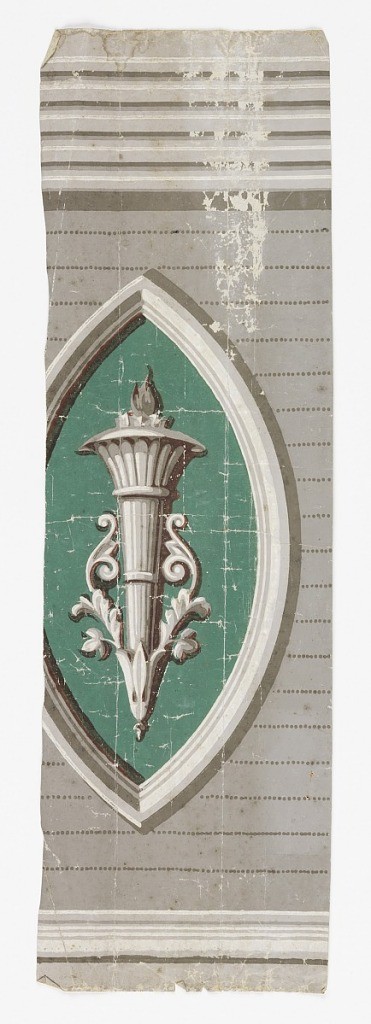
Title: Frieze
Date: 1800–1825
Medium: Block-printed on handmade paper
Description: A torch motif against a green ground, set within a cartouche. This cartouche is set against a striped background, with a five band architectural molding running along the top edge. A smaller molding runs along the bottom edge. Printed in shades of gray and green.